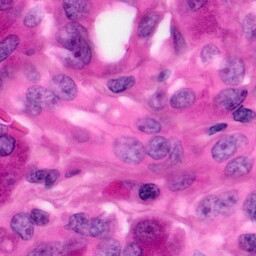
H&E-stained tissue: Pancreatic